Question: I made a little JavaFX app generating longshadows. At this point I struggle with the rendering (see picture).
1. The missing line on the rectangle's corner seems hard to fix. Changing the loop, which applies the manipulation, will mess up other shapes' shadow (e.g. circle).
2. The glitch at 'a' is related to the Bresenham algorithm, I guess.(?)
### Additional info:
Changing the image resolution makes no difference: Gitches keep showing.
### Question:
How to get it fixed? Does the SDK provide something helpful? Do I have to rewrite the code?

### Code
'''
import java.awt.image.BufferedImage;
import java.io.File;
import java.io.FileInputStream;
import java.io.IOException;
import java.io.InputStream;
import java.io.PrintWriter;
import javax.imageio.ImageIO;
import javafx.application.Application;
import javafx.geometry.Pos;
import javafx.scene.Scene;
import javafx.scene.canvas.Canvas;
import javafx.scene.canvas.GraphicsContext;
import javafx.scene.control.Label;
import javafx.scene.image.Image;
import javafx.scene.image.ImageView;
import javafx.scene.image.PixelWriter;
import javafx.scene.input.KeyCode;
import javafx.scene.input.KeyEvent;
import javafx.scene.input.MouseEvent;
import javafx.scene.layout.StackPane;
import javafx.scene.paint.Color;
import javafx.scene.paint.Paint;
import javafx.stage.Stage;
public class Main extends Application {
private PrintWriter writer;
private String colorObjFilter = "0x009688ff";
private static final String IMG_PATH = "img/ls-test-1k.png";
private static final int LONGSHADOW_LENGTH = 100;
private static final String
ANSI_GREEN = "",
ANSI_RESET = "";
@Override
public void start(Stage stage) throws Exception {
writer = new PrintWriter("out.txt", "UTF-8");
InputStream is = new FileInputStream(new File(IMG_PATH));
ImageView imageView = new ImageView(new Image(is));
Image image = imageView.getImage();
StackPane root = new StackPane();
Scene scene = new Scene(root, image.getWidth(), image.getHeight(), Paint.valueOf
("#EEEEEE"));
scene.addEventFilter(KeyEvent.KEY_PRESSED, evt -> {
if (evt.getCode().equals(KeyCode.ESCAPE)) {
stage.close();
}
});
final Canvas canvas = new Canvas(image.getWidth(), image.getHeight());
canvas.setOnMouseClicked((MouseEvent e) -> {
Color color = image.getPixelReader().getColor((int) e.getX(), (int) e.getY());
System.out.println(ANSI_GREEN + " -> " + color.toString() + ANSI_RESET);
colorObjFilter = color.toString();
try {
processImage(root, canvas, image);
} catch (IOException e1) {
e1.printStackTrace();
}
});
root.getChildren().addAll(imageView, canvas);
stage.setScene(scene);
stage.show();
}
private void processImage(StackPane root, Canvas canvas, Image image) throws IOException {
long delta = System.currentTimeMillis();
int width = (int) image.getWidth();
int height = (int) image.getHeight();
GraphicsContext gc = canvas.getGraphicsContext2D();
System.out.println("width: " + width + " height: " + height);
BufferedImage bufferedImage = ImageIO.read(new File(IMG_PATH));
// keep threshold small to get clean paths to draw
edgeDetection(gc, image, 0.00000001d);
writer.close();
Label label = new Label();
root.setAlignment(Pos.BOTTOM_LEFT);
root.setOnMouseMoved(event -> label.setText(event.getX() + "|" + event.getY()
+ "|" + bufferedImage.getRGB((int) event.getX(), (int) event.getY())));
root.getChildren().addAll(label);
System.out.println("took: " + (System.currentTimeMillis() - delta) + " ms");
}
public void edgeDetection(GraphicsContext gc, Image image, double threshold) {
Color topPxl, lowerPxl;
double topIntensity, lowerIntensity;
PixelWriter pw = gc.getPixelWriter();
for (int y = 0; y < image.getHeight() - 1; y++) {
for (int x = 1; x < image.getWidth(); x++) {
topPxl = image.getPixelReader().getColor(x, y);
lowerPxl = image.getPixelReader().getColor(x - 1, y + 1);
topIntensity = (topPxl.getRed() + topPxl.getGreen() + topPxl.getBlue()) / 3;
lowerIntensity = (lowerPxl.getRed() + lowerPxl.getGreen() + lowerPxl.getBlue()) / 3;
if (Math.abs(topIntensity - lowerIntensity) > threshold) {
int y2 = y;
for (int x2 = x; x2 < x + LONGSHADOW_LENGTH; x2++) {
y2++;
try {
Color color = image.getPixelReader().getColor(x2, y2);
// colorObjFilter protects the purple letter being manipulated
if (!color.toString().toLowerCase()
.contains(colorObjFilter.toLowerCase())) {
pw.setColor(x2, y2, Color.color(.7f, .7f, .7f, .9f));
}
} catch (Exception e) {
System.out.println("Error: " + e.getMessage());
}
}
}
}
}
}
public static void main(String[] args) {
launch(args);
}
}
'''
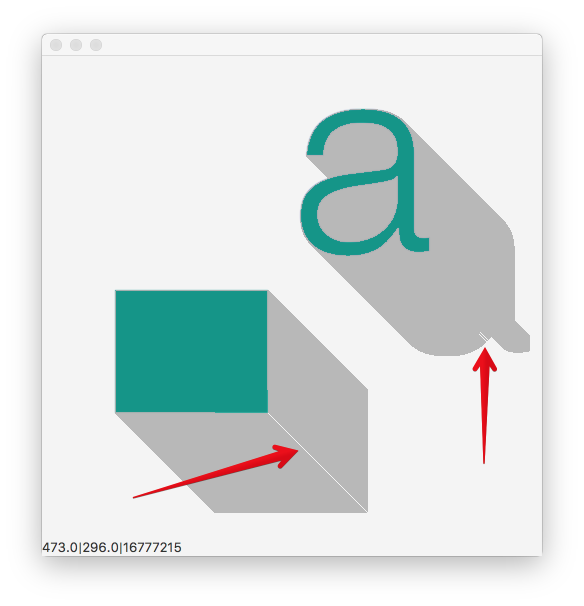
Answer: I have no idea why your original program has some rendering artifacts.
Here is an alternate solution, which is extremely brute force, as it just generates a shadow image that it renders over and over again at different offsets to end up with a long shadow. A couple of methods of generating the shadowImage are demonstrated, one is a <URL>.
Your original solution of using a PixelWriter for everything with an appropriate algorithm for shadow generation is more elegant (if you can get it to work ;-).
<URL>
'''
import javafx.application.Application;
import javafx.scene.Group;
import javafx.scene.Scene;
import javafx.scene.SnapshotParameters;
import javafx.scene.canvas.Canvas;
import javafx.scene.canvas.GraphicsContext;
import javafx.scene.control.Label;
import javafx.scene.effect.ColorAdjust;
import javafx.scene.image.Image;
import javafx.scene.image.PixelReader;
import javafx.scene.image.PixelWriter;
import javafx.scene.image.WritableImage;
import javafx.scene.paint.Color;
import javafx.stage.Stage;
public class ShadowSpray extends Application {
private static final double W = 400;
private static final double H = 400;
private static final int SHADOW_LENGTH = 100;
private static final double IMG_X = 20;
private static final double IMG_Y = 20;
private static final int FONT_SIZE = 200;
private static final double SHADOW_SLOPE_FACTOR = 1.5;
Color SHADOW_COLOR = Color.GRAY.brighter();
@Override
public void start(Stage stage) {
Image image = getImage();
Canvas canvas = new Canvas(W, H);
GraphicsContext gc = canvas.getGraphicsContext2D();
// drawWithShadowUsingStencil(gc, image, IMG_X, IMG_Y, SHADOW_LENGTH, SHADOW_COLOR);
drawWithShadowUsingColorAdjust(gc, image, IMG_X, IMG_Y, SHADOW_LENGTH);
stage.setScene(new Scene(new Group(canvas)));
stage.show();
}
private void drawWithShadowUsingColorAdjust(GraphicsContext gc, Image image, double x, double y, int shadowLength) {
// here the color adjust for the shadow is based upon the intensity of the input image color
// which is a weird way to calculate a shadow color, but does come out nicely
// because it appropriately handles antialiased input images.
ColorAdjust monochrome = new ColorAdjust();
monochrome.setBrightness(+0.5);
monochrome.setSaturation(-1.0);
gc.setEffect(monochrome);
for (int offset = shadowLength; offset > 0; --offset) {
gc.drawImage(image, x + offset, y + offset / SHADOW_SLOPE_FACTOR);
}
gc.setEffect(null);
gc.drawImage(image, x, y);
}
private void drawWithShadowUsingStencil(GraphicsContext gc, Image image, double x, double y, int shadowLength, Color shadowColor) {
Image shadow = createShadowImage(image, shadowColor);
for (int offset = shadowLength; offset > 0; --offset) {
gc.drawImage(shadow, x + offset, y + offset / SHADOW_SLOPE_FACTOR);
}
gc.drawImage(image, x, y);
}
private Image createShadowImage(Image image, Color shadowColor) {
WritableImage shadow = new WritableImage(image.getPixelReader(), (int) image.getWidth(), (int) image.getHeight());
PixelReader reader = shadow.getPixelReader();
PixelWriter writer = shadow.getPixelWriter();
for (int ix = 0; ix < image.getWidth(); ix++) {
for (int iy = 0; iy < image.getHeight(); iy++) {
int argb = reader.getArgb(ix, iy);
int a = (argb >> 24) & 0xFF;
int r = (argb >> 16) & 0xFF;
int g = (argb >> 8) & 0xFF;
int b = argb & 0xFF;
// because we use a binary choice, we lose anti-alising info in the shadow so it looks a bit jaggy.
Color fill = (r > 0 || g > 0 || b > 0) ? shadowColor : Color.TRANSPARENT;
writer.setColor(ix, iy, fill);
}
}
return shadow;
}
private Image getImage() {
Label label = new Label("a");
label.setStyle("-fx-text-fill: forestgreen; -fx-background-color: transparent; -fx-font-size: " + FONT_SIZE + "px;");
Scene scene = new Scene(label, Color.TRANSPARENT);
SnapshotParameters snapshotParameters = new SnapshotParameters();
snapshotParameters.setFill(Color.TRANSPARENT);
return label.snapshot(snapshotParameters, null);
}
public static void main(String[] args) {
launch();
}
}
'''
Inbuilt, JavaFX has a <URL> effect, which is almost what you want, especially when you set the spread to 1 and the radius to 0, however, it just generates a single offset shadow image rather than a long shadow effect.
---
With some alternate text and a shorter "long shadow":
<URL>